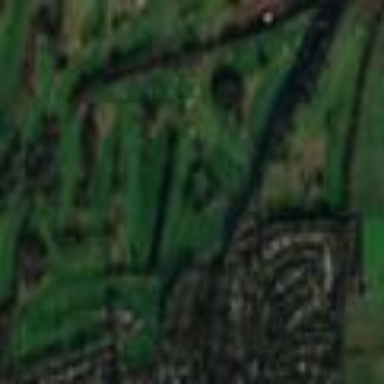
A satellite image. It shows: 18-hole golf course categorized under leisure land.